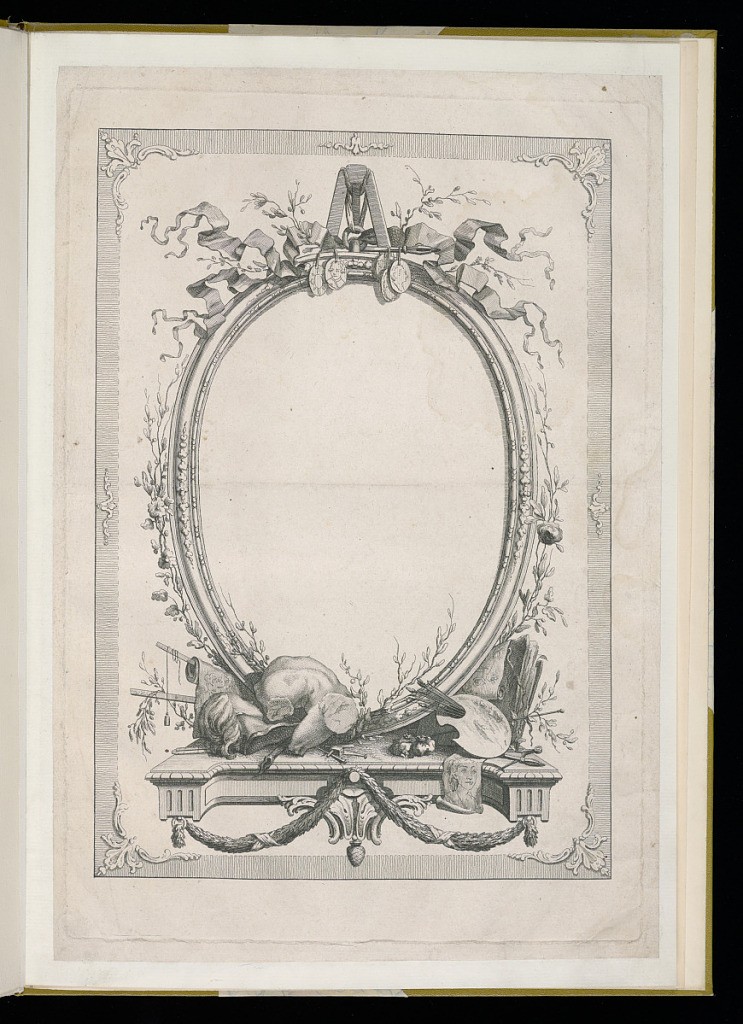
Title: Design for a Frame
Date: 18th century
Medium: Etching and engraving on paper
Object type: Album of frames
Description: Design for an oval frame or medallion decorated with foliate branches, flowers, ribbons, medals with profile portraits. Below, a shelf or bracket with a palette, paint brushes, papers, a portfolio, and sculpted body parts, including a bust, and part of a back. The shelf/bracket is decorated with fluting, scrolling acanthus leaf clasp, and a festoon of leaves and ribbons.